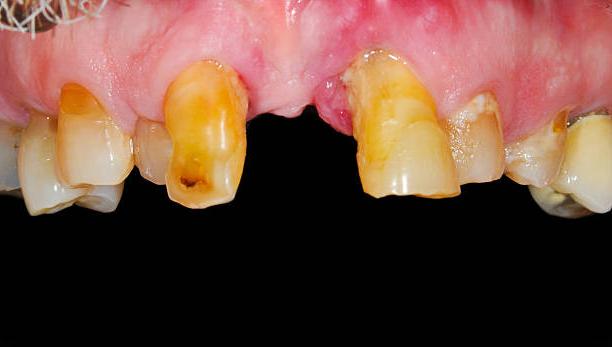
Condition: Calculus